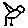
Label: bird